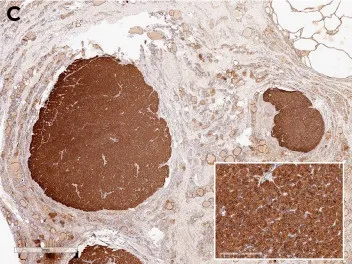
PC, material after surgery in 2023. Diffuse expression of PTH in the tumor, negative in the surrounding tissue.
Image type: pathology (immunostaining)